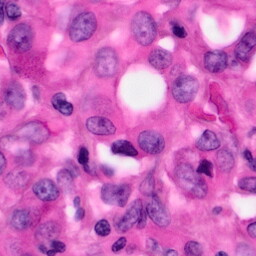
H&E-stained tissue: Pancreatic